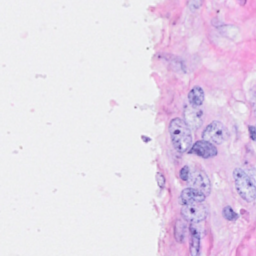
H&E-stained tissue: Breast